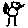
Label: bird